Question: I have an HTML user form. User will fill form from webpage, when user submit that form then it will go to admin email(including form fields i.e textfield, checkbox etc) as originally filled by user
Now the problem is that form send to gmail, yahoo, hotmail as i want but to outlook it is sent as see in pic below,

I'm using this code below,
'''
$headers = "From: " ."mail@example.com" . "
";
$headers .= "Reply-To: ". "mail@example.com" . "
";
$headers .= "MIME-Version: 1.0
";
$headers .= "Content-Type: text/html; charset=ISO-8859-1
";
$message = "<html><body><table border='1'>
<tr>
<td>Name</td>
<td><input type='text' value='test user' name='name'/></td>
</tr>
<tr>
<td>Education</td>
<td>
<input type='checkbox' name='graduate' value='graduate' checked='checked' />Graduate<br/>
<input type='checkbox' name='high_school' value='high_school'/>High School<br/>
<input type='checkbox' name='primary_school' value='primary_school'/>Primary School<br/>
</td>
</tr>
<tr>
<td colspan='2'>
<input type='submit' name='submit' value='Submit' />
</td>
</tr>
</table></body></html>";
'''
Note : User will fill the form from webpage, the out put will go to admin email same as in the original form.
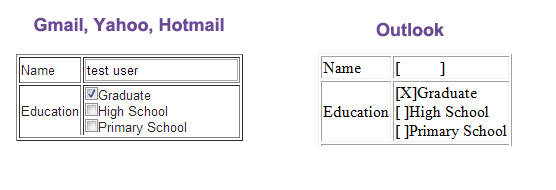
Answer: I don't think you will be able to work around this restriction, it's likely to be there for security reasons. Also, using actual form fields may be very confusing - when seeing them, users might expect some opportunity for interaction where there is none.
Have you considered using a graphical symbol instead?
- -